Field crop: maize
Growth stage: 1
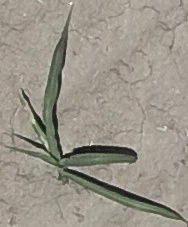
Species: sorghum